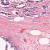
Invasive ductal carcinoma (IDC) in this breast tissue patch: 1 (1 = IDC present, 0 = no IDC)